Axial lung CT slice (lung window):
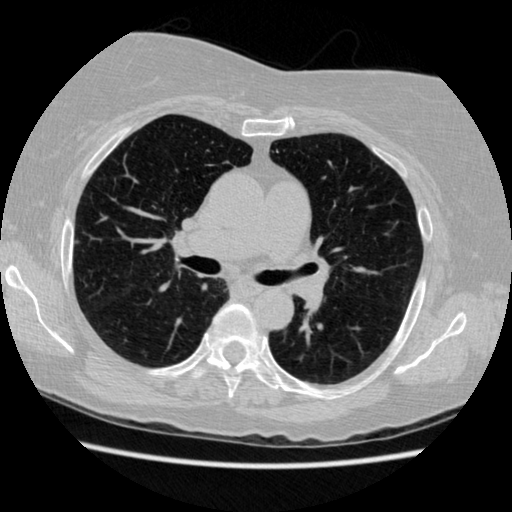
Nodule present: no